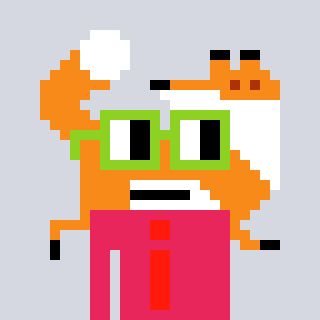
a pixel art character with square light green glasses, a fox-shaped head and a redpinkish-colored body on a cool background